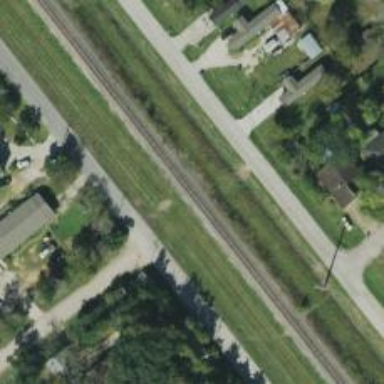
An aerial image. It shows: Railway track.